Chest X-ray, AP view. Patient: 59 years old, sex M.
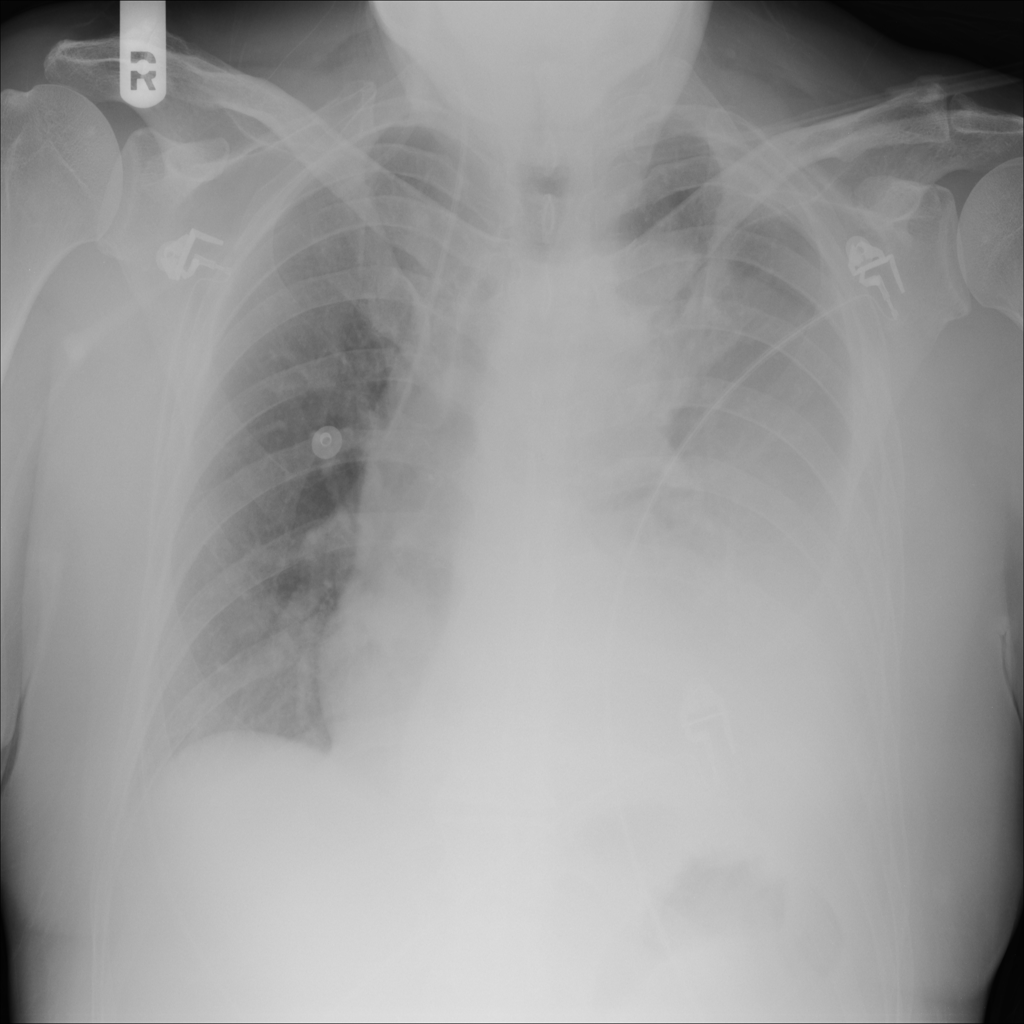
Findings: Effusion